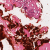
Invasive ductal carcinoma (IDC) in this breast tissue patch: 0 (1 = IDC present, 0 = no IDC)